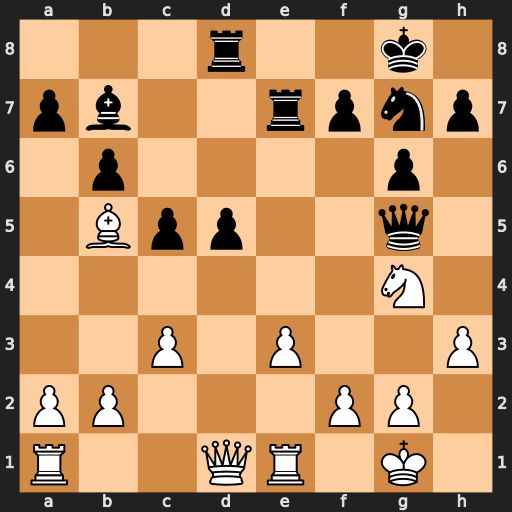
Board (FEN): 3r2k1/pb2rpnp/1p4p1/1Bpp2q1/6N1/2P1P2P/PP3PP1/R2QR1K1
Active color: w
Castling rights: -
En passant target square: -
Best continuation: h4 Qxh4 g3 Qg5 f4 Qxg4 Qxg4